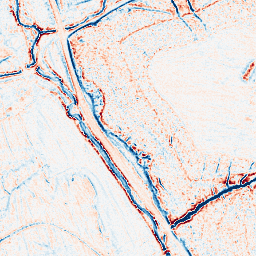
Category: edge_preserving
Decomposition family: anisotropic_diffusion
Decomposition parameters: iterations: 20
kappa: 50
gamma: 0.05
Upsampling method: linear_exact
Upsampling parameters: scale: 4
Upsampling scale: 4